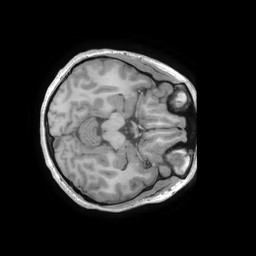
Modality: T1w
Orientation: axial
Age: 22
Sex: female
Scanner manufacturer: ge
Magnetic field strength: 3 T
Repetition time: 0.007264 s
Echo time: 0.002804 s